Question: I am trying to make a custom autocorrelation function in matlab according to info in the image below:

the function works but i get an error that index exceeds matrix dimensions, mathematically it's wright but in programming am i missing something? Here is my code:
'''
close all; clear all; clc;
[x,fs]=audioread('c1.wav');
N=length(x); %// length of signal
n1=128; %// length of window
win_num=floor(N/n1); %// number of windows
m=1:n1;
for l=1:n1/2:win_num %// 50% overlapping - 64 samples for a 128 window
for n=1:N-m
cmax(n)=max(sum(x(n+m)*conj(x(n))));
end
end
'''
thanks in advance.
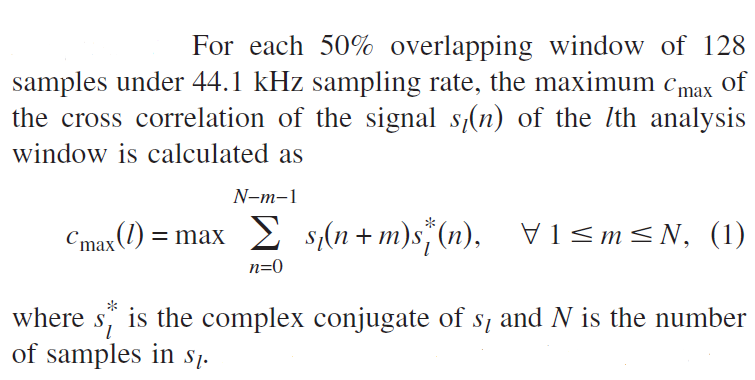
Answer: I am assuming that when you do 'for n=1:N-m' you want to do 'for n=1:N-max(m)' (or 'for n=N-m(end)').
If you do the first one 'N-m' returns an array, not a single value, as 'm' is an array!